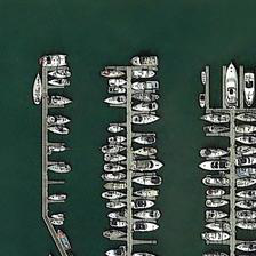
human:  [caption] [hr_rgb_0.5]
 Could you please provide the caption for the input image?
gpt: Five rows of white boats in the harbor.

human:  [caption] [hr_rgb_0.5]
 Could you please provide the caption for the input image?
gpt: There are five rows of white ships in one port.

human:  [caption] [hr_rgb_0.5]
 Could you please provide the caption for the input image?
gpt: There are two white boats on the harbor.

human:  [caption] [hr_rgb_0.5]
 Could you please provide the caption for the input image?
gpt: There are five rows of white ships in one port.

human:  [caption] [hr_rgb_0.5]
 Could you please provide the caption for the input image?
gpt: Five rows of white boats are at the port.